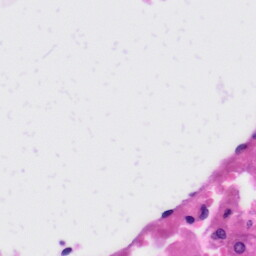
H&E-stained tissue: Liver